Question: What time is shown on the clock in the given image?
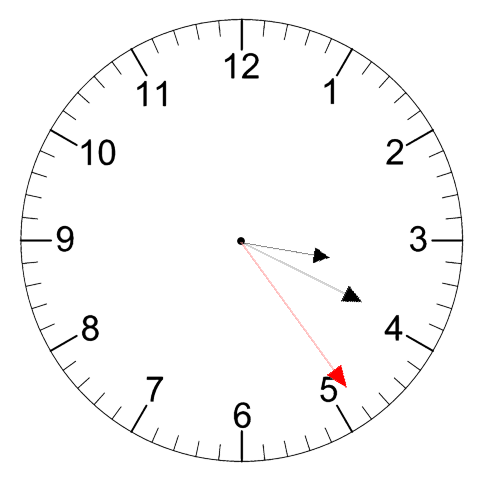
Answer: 03:19:24